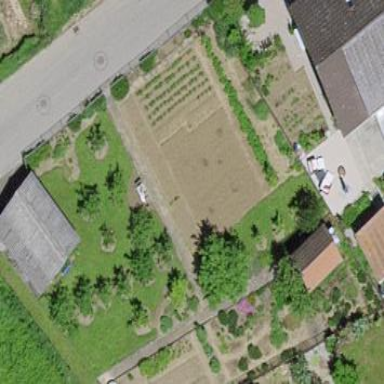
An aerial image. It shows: Allotments area.